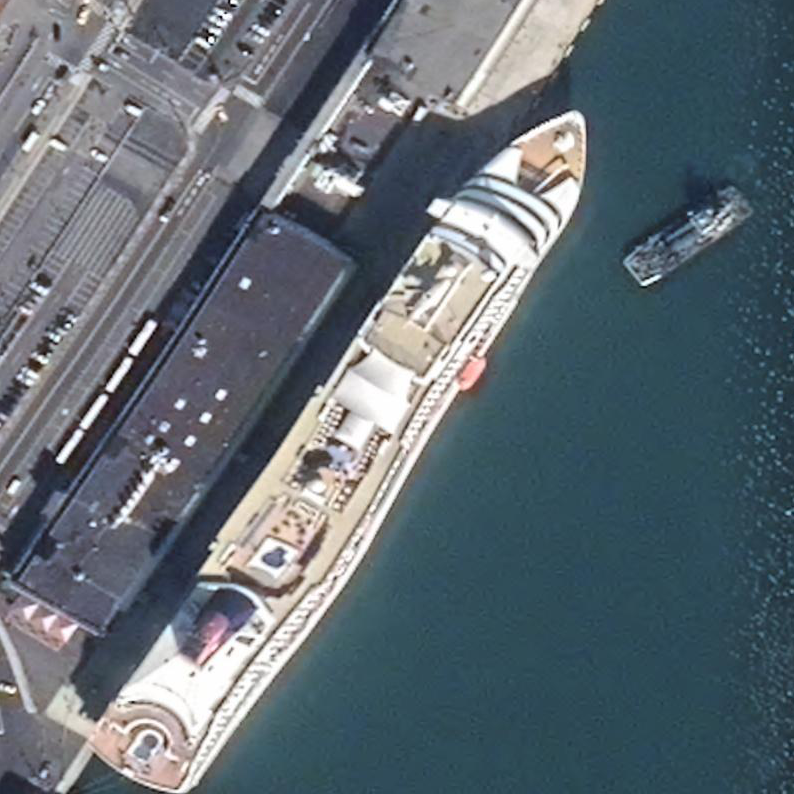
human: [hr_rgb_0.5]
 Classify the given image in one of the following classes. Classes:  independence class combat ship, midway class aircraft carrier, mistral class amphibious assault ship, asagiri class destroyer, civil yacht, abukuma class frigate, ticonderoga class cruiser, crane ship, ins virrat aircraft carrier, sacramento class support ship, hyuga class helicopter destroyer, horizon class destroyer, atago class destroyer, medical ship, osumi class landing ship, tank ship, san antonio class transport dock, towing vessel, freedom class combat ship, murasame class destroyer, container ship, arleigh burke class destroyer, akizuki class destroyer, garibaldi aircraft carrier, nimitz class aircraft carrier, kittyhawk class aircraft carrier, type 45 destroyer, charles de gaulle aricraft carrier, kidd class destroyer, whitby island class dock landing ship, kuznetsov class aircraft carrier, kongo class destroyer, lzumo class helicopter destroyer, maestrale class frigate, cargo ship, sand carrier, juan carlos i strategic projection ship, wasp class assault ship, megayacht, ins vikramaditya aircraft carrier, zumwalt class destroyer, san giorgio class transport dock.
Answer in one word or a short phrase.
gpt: Megayacht